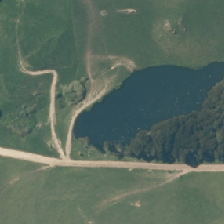
Land cover: lake_pond